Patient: sex M, age 66
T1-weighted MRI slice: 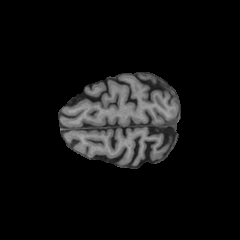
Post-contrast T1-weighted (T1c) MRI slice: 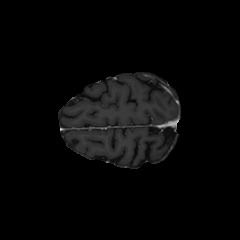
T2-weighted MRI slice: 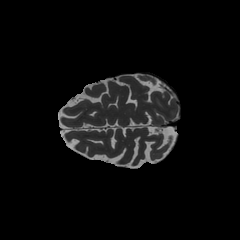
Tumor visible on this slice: no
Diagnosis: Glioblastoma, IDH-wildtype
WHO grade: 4